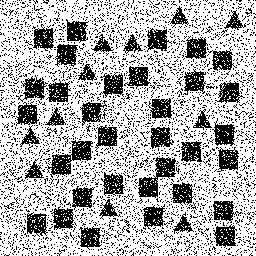
Squares: 33
Triangles: 11
Stars: 0
Total shapes: 44